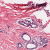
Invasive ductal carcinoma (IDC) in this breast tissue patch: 0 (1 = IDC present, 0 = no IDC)